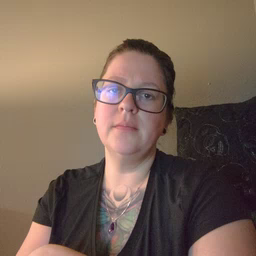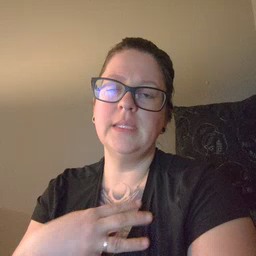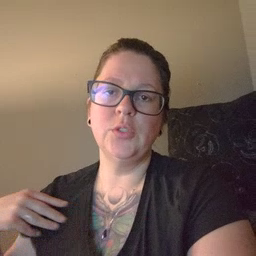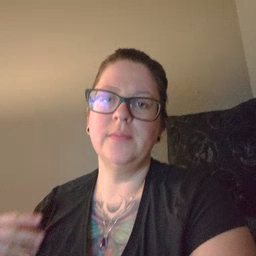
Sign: zebra